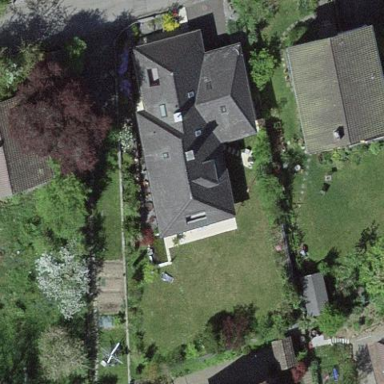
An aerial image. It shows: Hipped roof house.